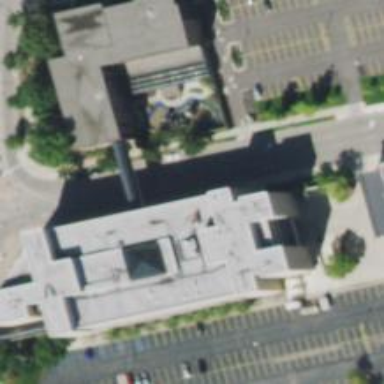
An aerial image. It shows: College building.